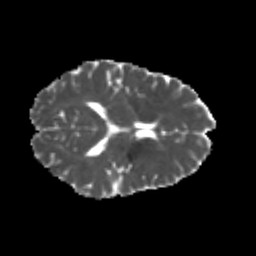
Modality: MD
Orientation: axial
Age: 25
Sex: female
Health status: healthy
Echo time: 0.074 s